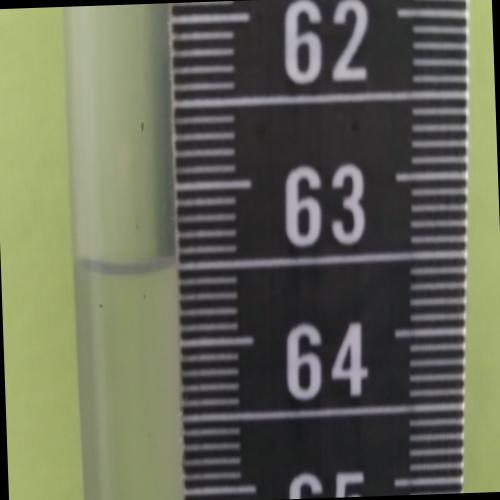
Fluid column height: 63.5 cm